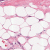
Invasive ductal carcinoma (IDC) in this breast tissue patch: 0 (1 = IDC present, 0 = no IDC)